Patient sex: F
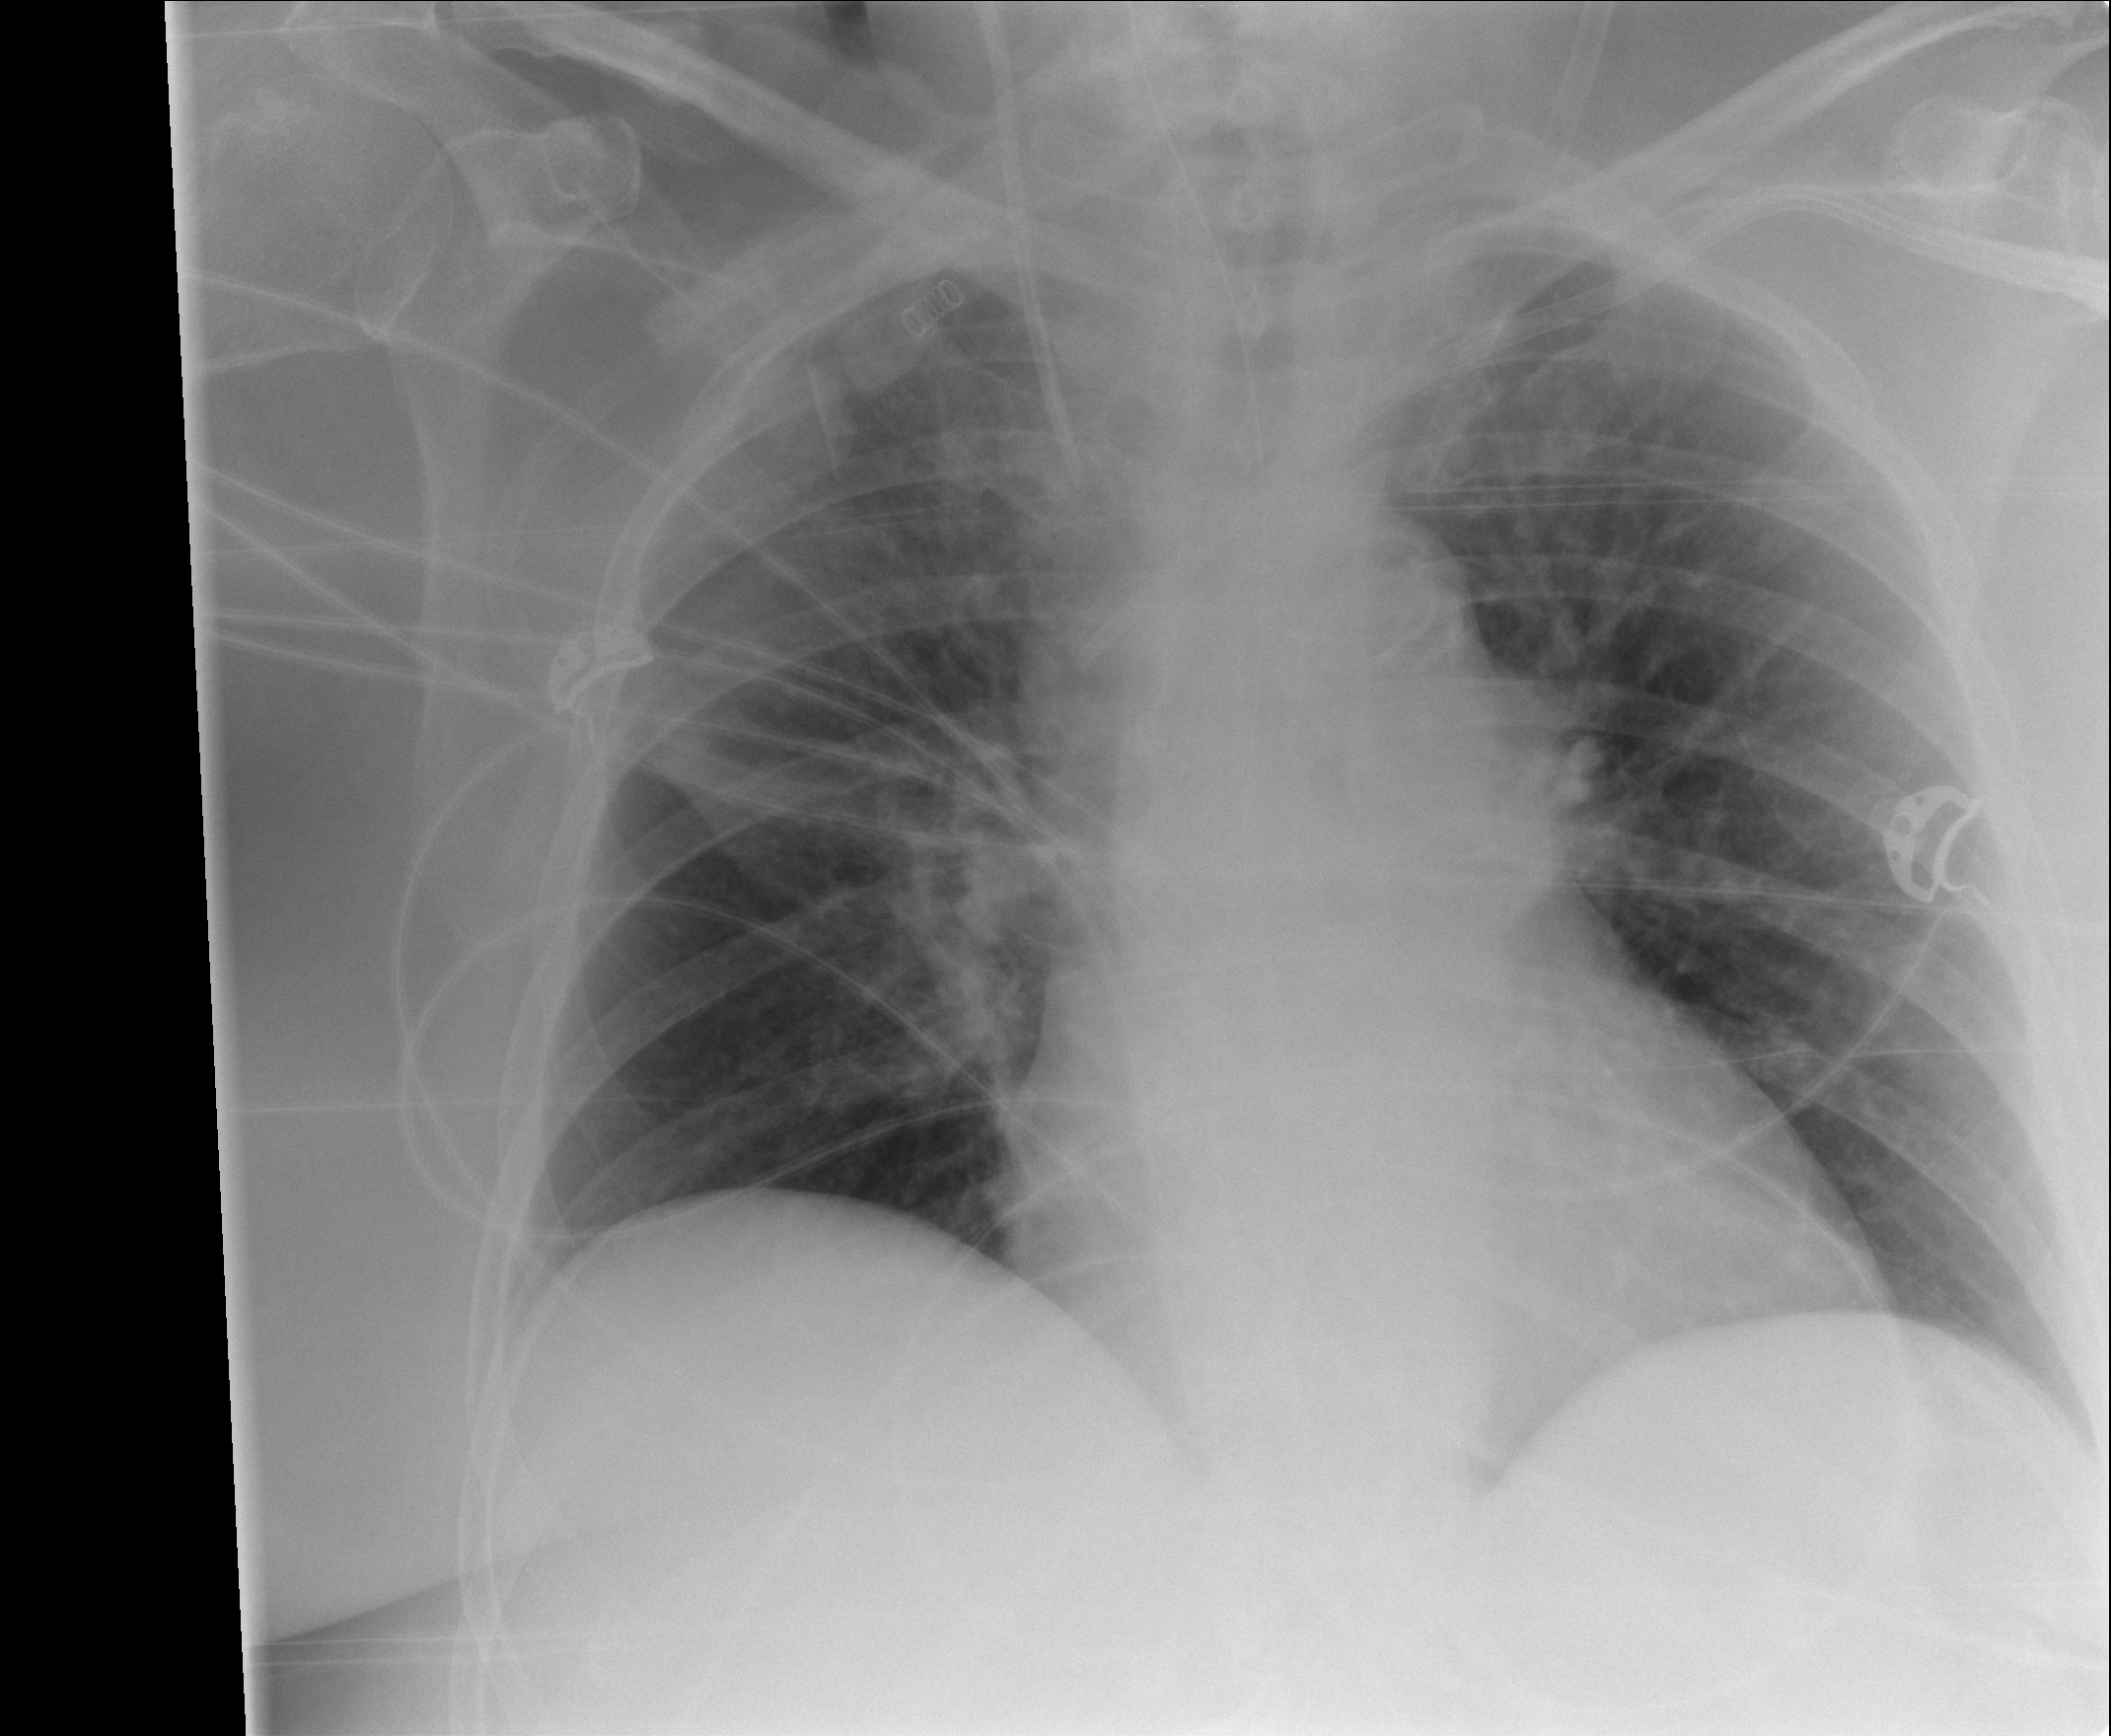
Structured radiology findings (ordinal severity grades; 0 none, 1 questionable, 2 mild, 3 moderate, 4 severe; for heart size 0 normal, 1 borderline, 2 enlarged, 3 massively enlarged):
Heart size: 0
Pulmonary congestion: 0
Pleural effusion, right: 0
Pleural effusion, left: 0
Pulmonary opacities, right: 1
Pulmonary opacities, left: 1
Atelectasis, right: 0
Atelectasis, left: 0